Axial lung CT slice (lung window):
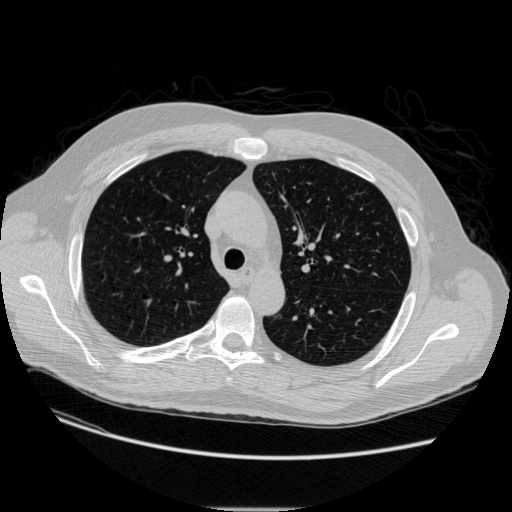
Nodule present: no